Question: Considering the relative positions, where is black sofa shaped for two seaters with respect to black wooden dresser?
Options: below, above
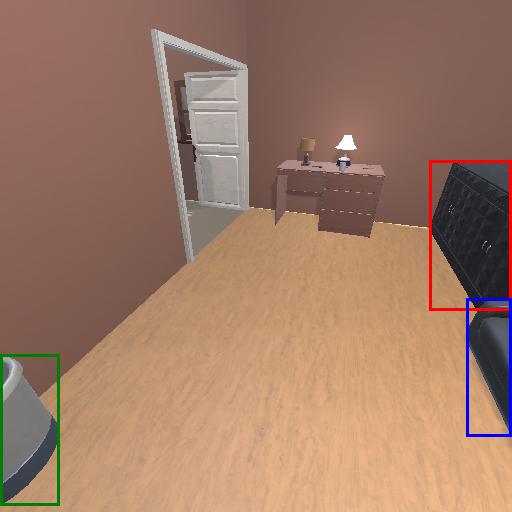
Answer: below